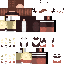
A male human skin with medium skin, wearing brown long hair dressed in a blue hoodie and black pants, featuring a closed mouth.